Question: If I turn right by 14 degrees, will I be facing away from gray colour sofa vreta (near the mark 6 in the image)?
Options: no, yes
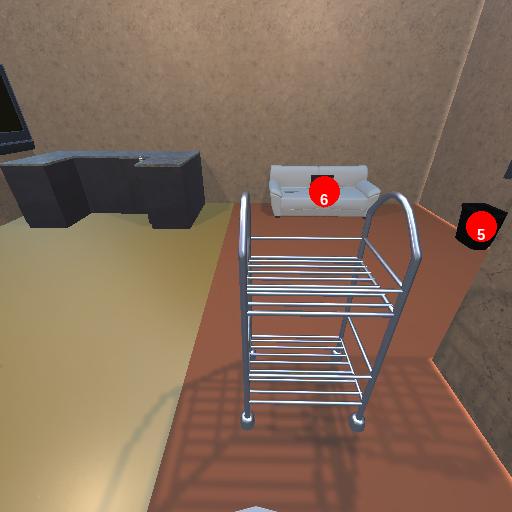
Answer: no